Question: I am creating a job search engine, which will support advanced search.

What I want to do is allow someone to search for "sample" and then set payment type to "hour" as a criteria. This would then only show the Sample technical job.
The code below works and outputs the expected result
'''
$result = mysqli_query($con,"SELECT * FROM tnqj3_content LEFT JOIN tnqj3_fieldsattach_values ON tnqj3_fieldsattach_values.articleid = tnqj3_content.id WHERE tnqj3_content.title LIKE '%$q_keywords%' AND tnqj3_fieldsattach_values.value='hour'
'''
However I want to add multiple criteria so they can also request that the pay rate is "10" (id=4). When I add "OR" on the the end of the statement it gets the result twice
'''
$result = mysqli_query($con,"SELECT * FROM tnqj3_content LEFT JOIN tnqj3_fieldsattach_values ON tnqj3_fieldsattach_values.articleid = tnqj3_content.id WHERE tnqj3_content.title LIKE '%$q_keywords%' AND tnqj3_fieldsattach_values.value='hour' OR tnqj3_fieldsattach_values.value='10'
'''
If I change OR to AND then no result is found. How can I set it so it fetches the row once if both criteria are found?
For context this is the code: (Ps. it is all being sanitized):
'''
// Get search paramaters
$q_keywords = $_GET['q_keywords'];
$result = mysqli_query($con,"SELECT * FROM tnqj3_content LEFT JOIN tnqj3_fieldsattach_values ON tnqj3_fieldsattach_values.articleid = tnqj3_content.id WHERE tnqj3_content.title LIKE '%$q_keywords%' AND tnqj3_fieldsattach_values.value='hour' OR tnqj3_fieldsattach_values.value='10' ");
while($row = mysqli_fetch_array($result))
{
echo "<div class='search-result'><a href='/index.php?option=com_content&view=article&id=" . $row['id'] . "' class='search-result-title'>" . $row['title'] . "</a>" . $row['introtext'];
echo "</div>";
}
'''
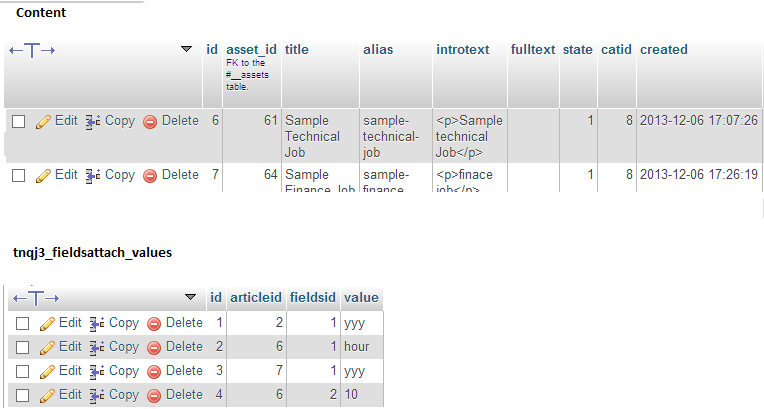
Answer: Try this:
'''
SELECT *
FROM tnqj3_content
JOIN (
SELECT articleid FROM tnqj3_fieldsattach_values
GROUP BY articleid
HAVING SUM(
CASE value
WHEN 'hour' THEN 1
WHEN '10' THEN 1
ELSE 0
END
) = 2
) t
ON t.articleid = tnqj3_content.id
WHERE tnqj3_content.title LIKE '%$q_keywords%'
'''
Here you have to add each of your user provided filters in the 'CASE' clause of sql AND also give the count of your filters to compare with the 'SUM', so in my answer I have used '2' as I have 2 filters, one is 'hour' and second is '10.